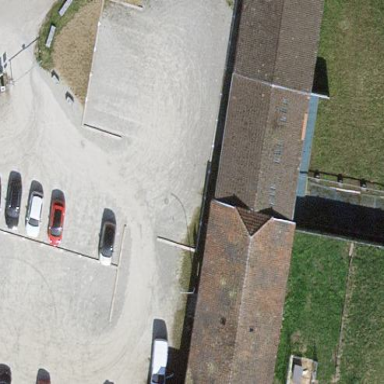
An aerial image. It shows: Building used for shooting sports.